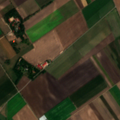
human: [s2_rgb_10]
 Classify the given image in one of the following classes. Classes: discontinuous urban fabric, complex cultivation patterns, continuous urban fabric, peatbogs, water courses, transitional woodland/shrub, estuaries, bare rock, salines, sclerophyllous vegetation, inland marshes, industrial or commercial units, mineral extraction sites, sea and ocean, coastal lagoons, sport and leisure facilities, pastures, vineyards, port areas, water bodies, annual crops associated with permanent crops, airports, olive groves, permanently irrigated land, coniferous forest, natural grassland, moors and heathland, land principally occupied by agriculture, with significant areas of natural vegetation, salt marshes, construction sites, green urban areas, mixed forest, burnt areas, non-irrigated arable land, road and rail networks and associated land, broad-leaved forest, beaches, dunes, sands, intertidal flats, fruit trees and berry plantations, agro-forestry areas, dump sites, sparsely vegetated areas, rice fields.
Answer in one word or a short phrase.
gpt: non-irrigated arable land